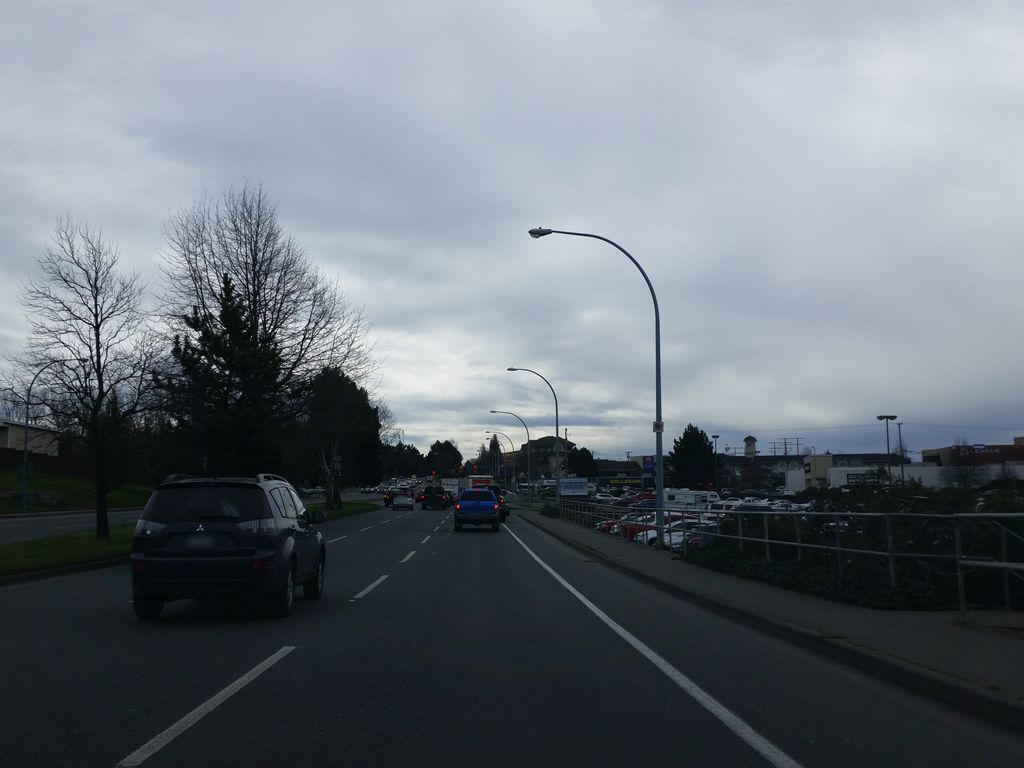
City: victoria